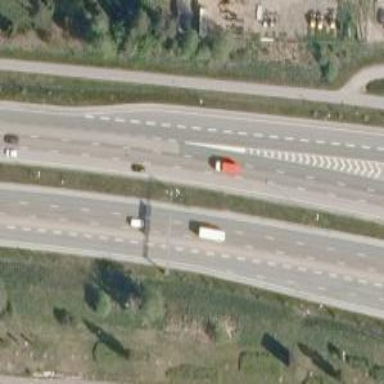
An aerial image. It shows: Asphalt trunk highway.